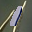
Label: 1